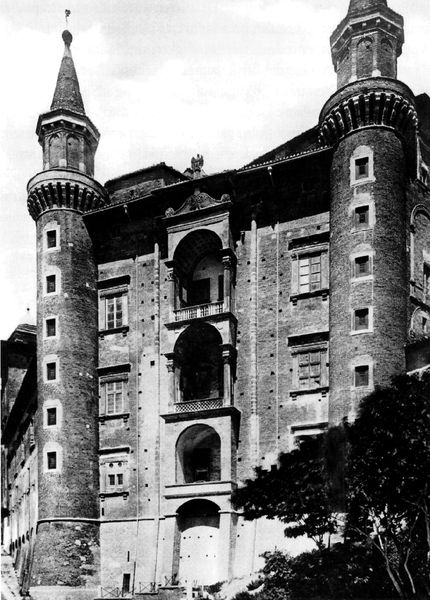
Titel: Palazzo Ducale in Urbino
Standort: Urbino, Palazzo Ducale (EU - I - Marken)
Schlagwörter: baum, bäume, fenster, gebäude, haus, schloss, alt, spitze, gitter, pflanzen, england, turmspitze, statue, läden, balkone, foto, eingang, burg, türme, gitterfenster, turmspitzen, trum, feinster, turmfenster, großes gebäute